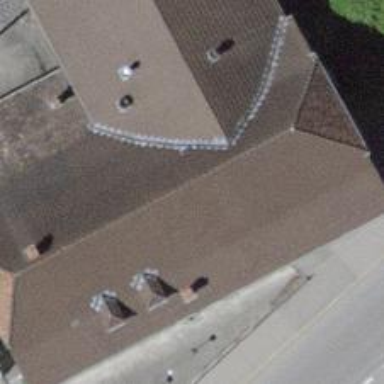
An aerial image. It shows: Restaurant.